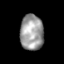
Tissue: skin
Cell type: Epithelial cells
Senescence score: 0.2482
Nuclear area (px): 810
Mean DAPI intensity: 157.526